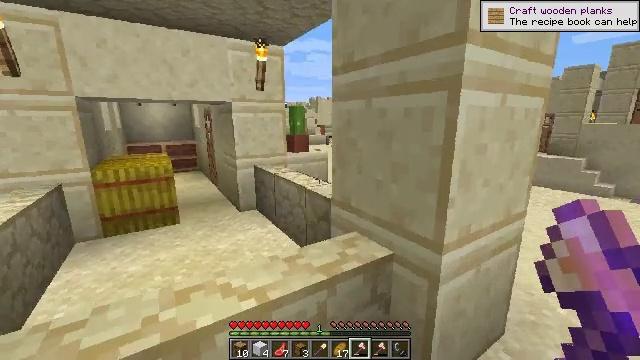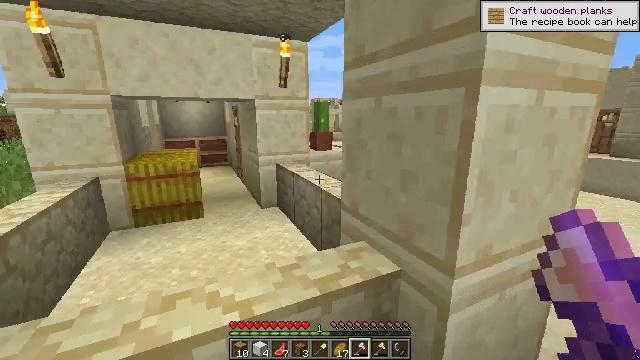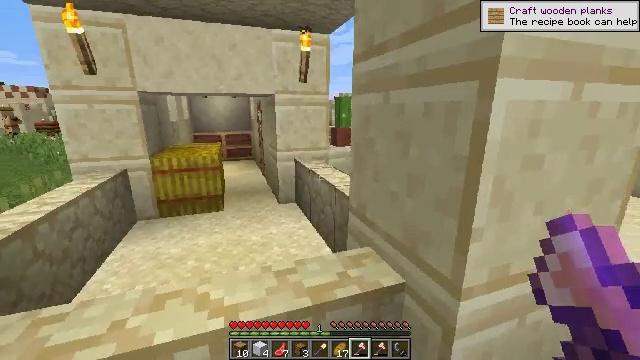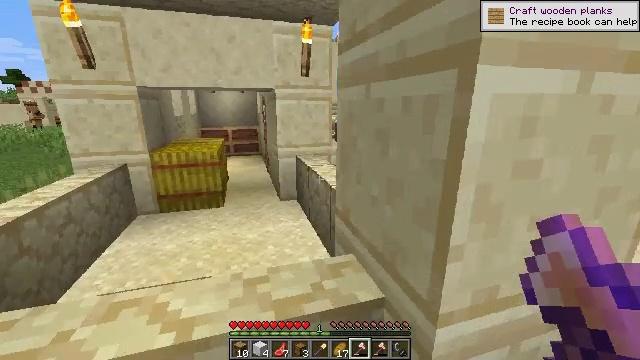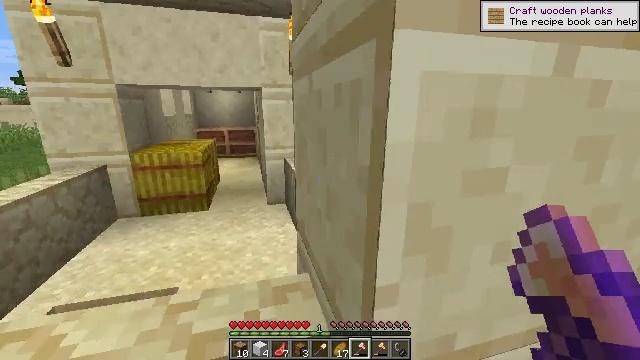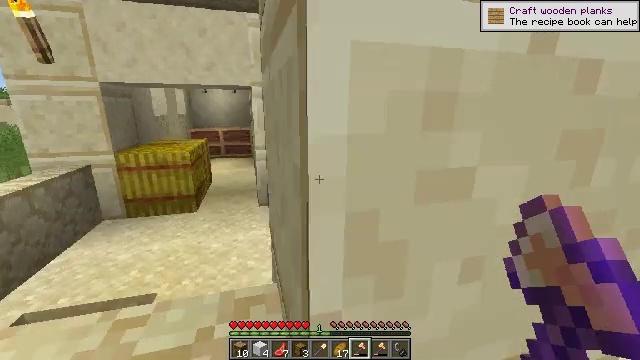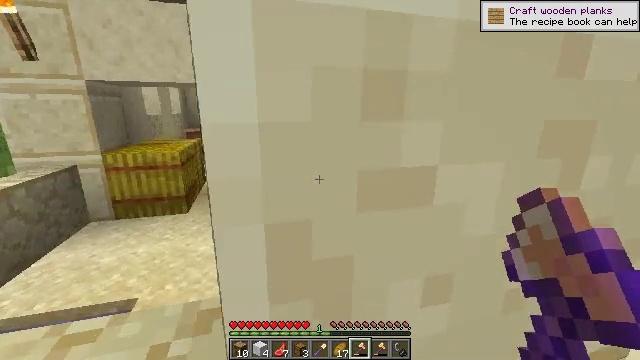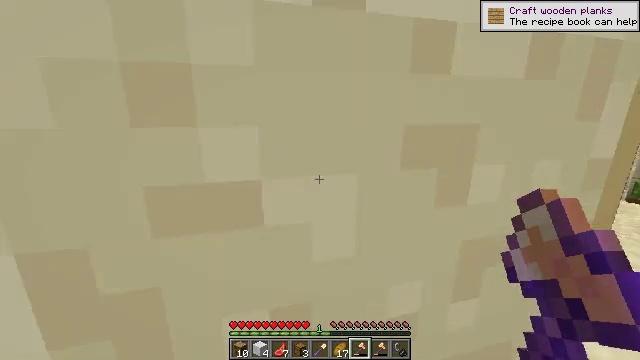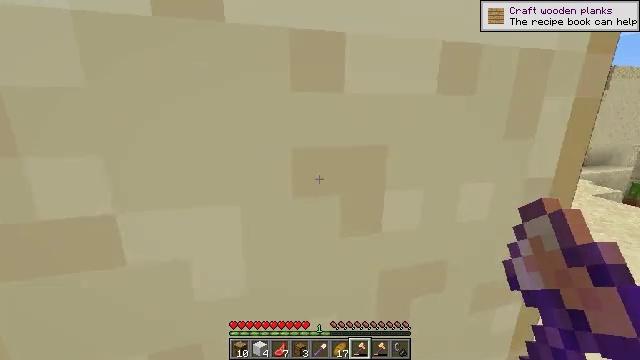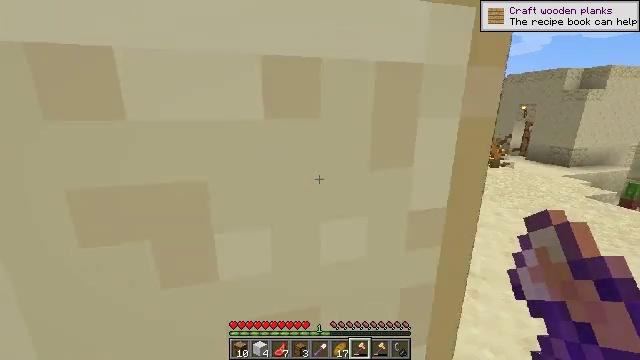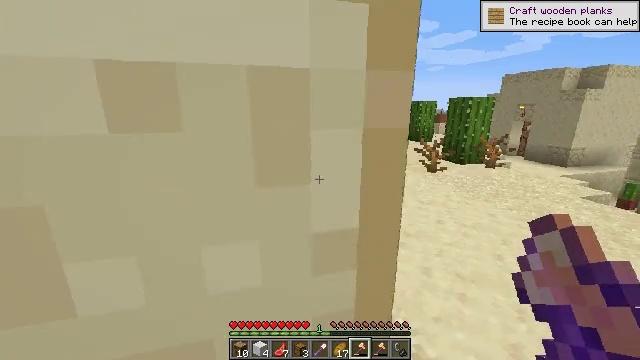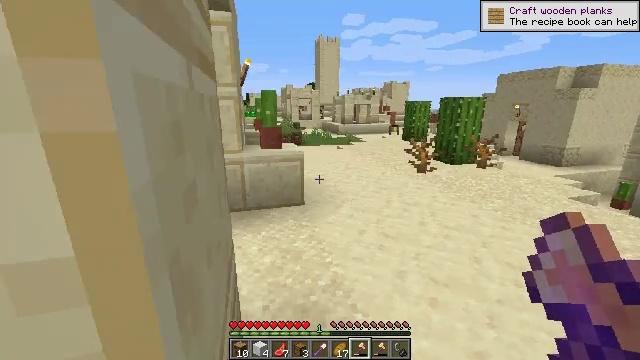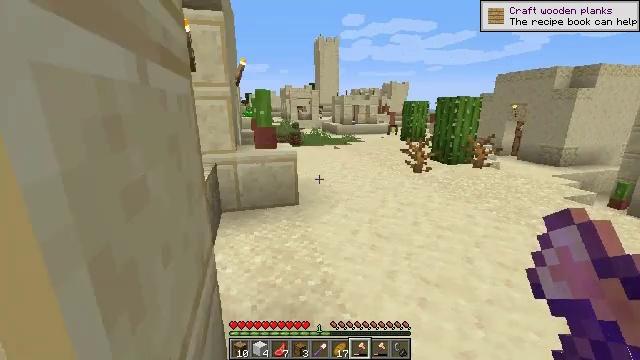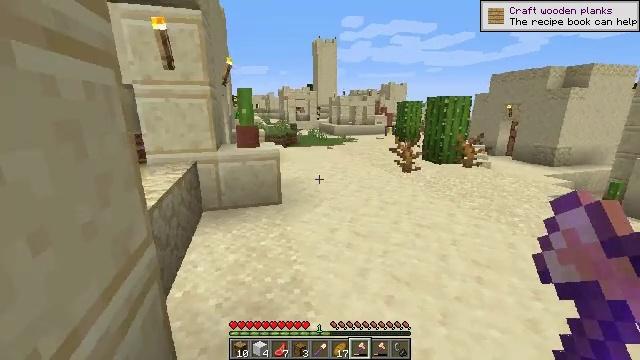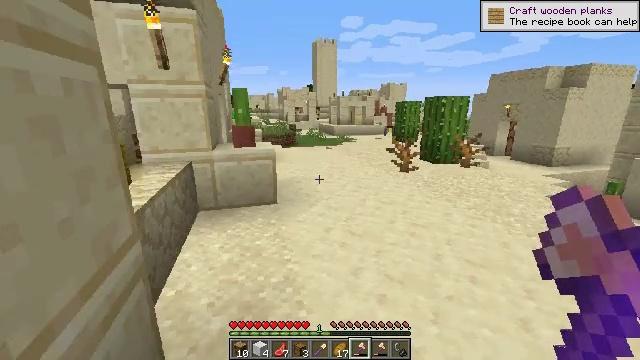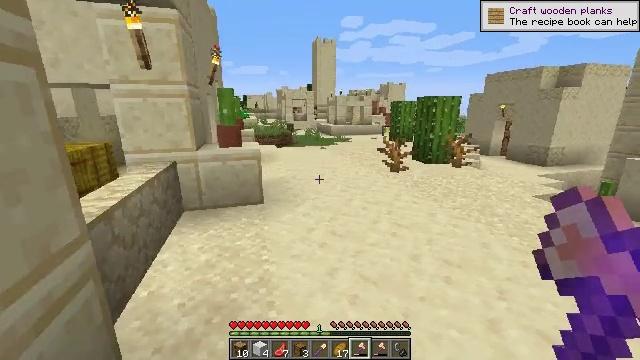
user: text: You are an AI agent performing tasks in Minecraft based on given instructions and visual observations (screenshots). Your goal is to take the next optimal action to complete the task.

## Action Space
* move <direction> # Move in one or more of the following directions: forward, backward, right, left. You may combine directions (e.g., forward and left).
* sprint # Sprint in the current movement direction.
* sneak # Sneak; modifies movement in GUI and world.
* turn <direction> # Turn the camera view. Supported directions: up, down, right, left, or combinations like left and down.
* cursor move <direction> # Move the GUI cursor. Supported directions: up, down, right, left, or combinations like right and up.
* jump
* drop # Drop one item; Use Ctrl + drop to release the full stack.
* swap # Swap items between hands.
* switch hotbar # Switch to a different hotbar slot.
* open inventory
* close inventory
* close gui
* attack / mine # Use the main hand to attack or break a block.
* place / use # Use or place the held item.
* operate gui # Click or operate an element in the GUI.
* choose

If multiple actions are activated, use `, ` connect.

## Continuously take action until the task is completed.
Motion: motion action
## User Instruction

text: Break the loom.
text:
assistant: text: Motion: move forward and move right, turn left
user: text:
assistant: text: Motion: move forward and move right, turn left and down
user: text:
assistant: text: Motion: move forward and move right, turn left and down
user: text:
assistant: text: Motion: move forward and move right, turn left
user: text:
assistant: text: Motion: move forward and move right
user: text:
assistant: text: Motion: move forward and move right
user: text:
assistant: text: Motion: move forward and move right
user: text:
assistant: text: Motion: move forward and move right
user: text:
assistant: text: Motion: move forward and move right
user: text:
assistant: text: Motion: move forward and move right
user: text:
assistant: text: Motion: move right
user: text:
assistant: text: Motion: move right
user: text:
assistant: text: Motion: move right
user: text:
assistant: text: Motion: move right
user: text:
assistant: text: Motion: move right
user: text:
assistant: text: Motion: move forward and move right
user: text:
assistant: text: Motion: move forward and move right
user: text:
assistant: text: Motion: move forward and move right, turn left
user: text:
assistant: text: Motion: move forward and move right, turn left
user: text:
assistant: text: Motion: move forward and move right, turn left
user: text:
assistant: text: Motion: move forward and move right, turn left
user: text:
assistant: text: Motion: move forward and move right, turn left
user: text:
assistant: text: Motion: move forward and move right, turn left
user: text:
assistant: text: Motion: move forward and move right
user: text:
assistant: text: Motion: move forward and move right
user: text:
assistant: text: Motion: move forward and move right
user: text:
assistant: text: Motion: move forward and move right
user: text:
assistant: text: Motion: move forward and move right
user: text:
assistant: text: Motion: move forward and move right
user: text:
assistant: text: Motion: move forward and move right